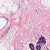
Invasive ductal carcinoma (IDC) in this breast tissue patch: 0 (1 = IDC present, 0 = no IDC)